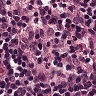
Metastatic tissue present: no